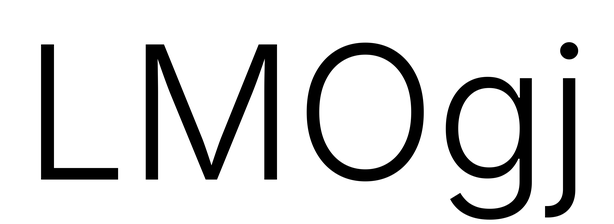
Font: Inter_Light